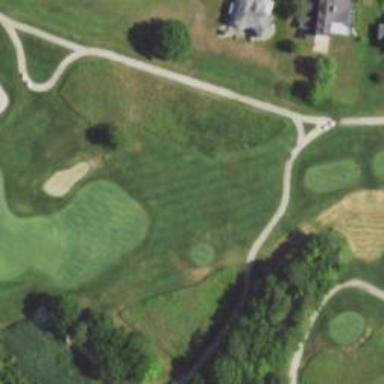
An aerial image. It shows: Golf hole.